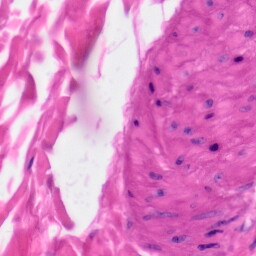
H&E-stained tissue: Skin